Question: I have listed HTML and CSS code below.
'''
.a{
border-bottom: 1px solid #000;
}
.b {
border-bottom: 1px solid #000;
}
.c li{
display: inline;
padding-top: 50px;
}
'''
'''
<div class="a">
<br>
<br>
<br>
</div>
<div class="b">
<br>
<br>
<br>
</div>
<div class="c">
<ul>
<li>A</li>
<li>B</li>
<li>C</li>
</ul>
</div>
'''
But I can't control padding / margin '<div class="c">'. Why and how do I fix this?

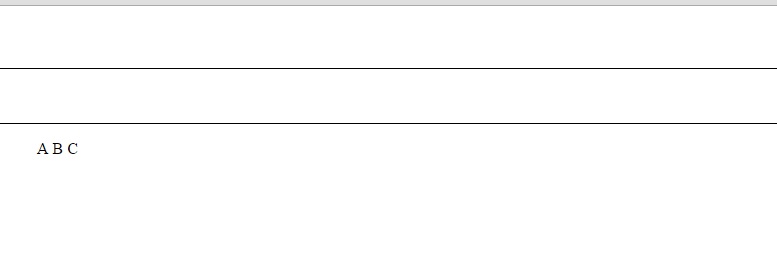
Answer: Padding does not behave as you expect on elements.
As <URL> inline elements, thus not affecting height of parent element.
'display: inline-block' instead (see below).
Note that 'inline-block'<URL>.
If you care about archaic browsers, you may use 'float's instead.
'''
.a{
border-bottom: 1px solid #000;
}
.b {
border-bottom: 1px solid #000;
}
.c li{
display: inline-block;
padding-top: 50px;
}
'''
'''
<div class="a">
<br>
<br>
<br>
</div>
<div class="b">
<br>
<br>
<br>
</div>
<div class="c">
<ul>
<li>A</li>
<li>B</li>
<li>C</li>
</ul>
</div>
'''